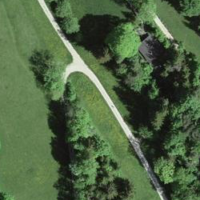
EUNIS habitat code: 41
Species observed at this site:
Araneus diadematus
Aglais io
Araschnia levana